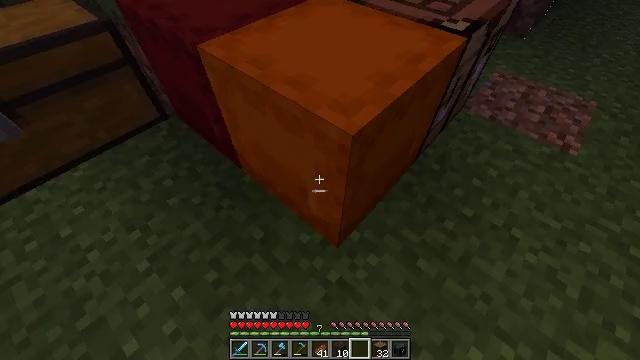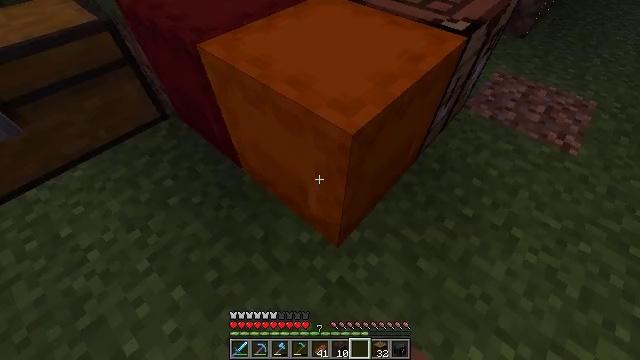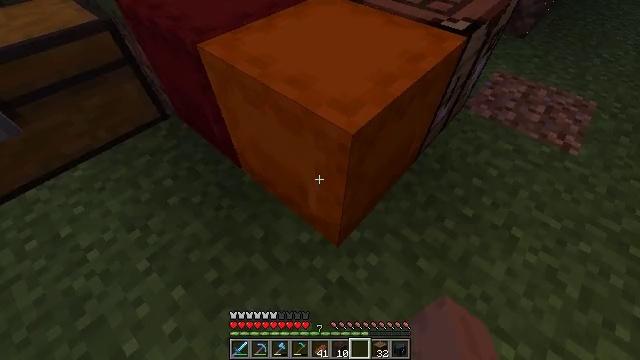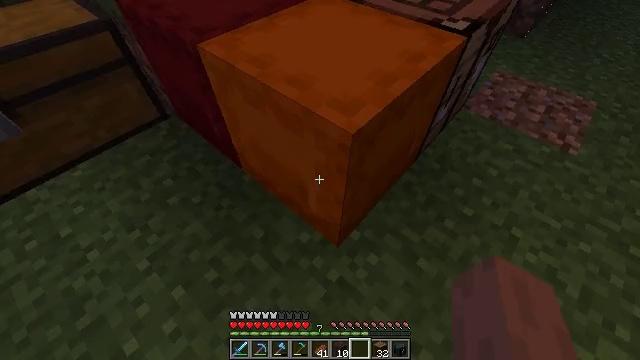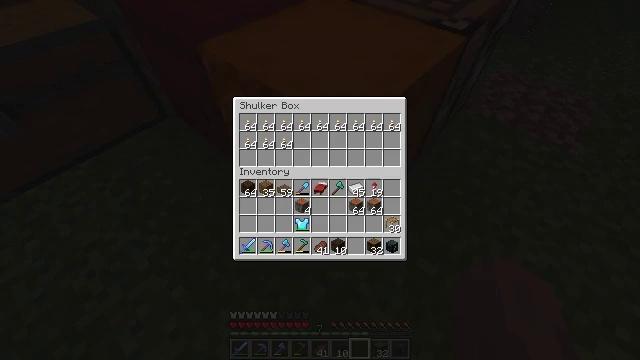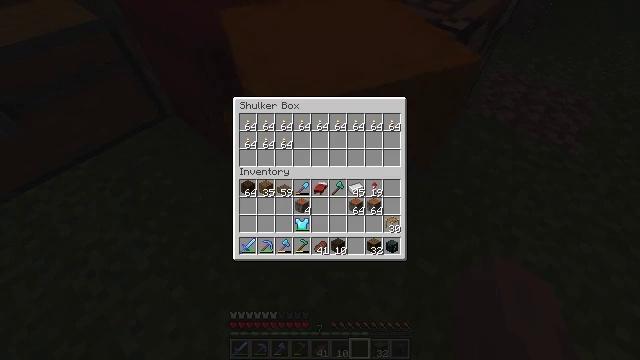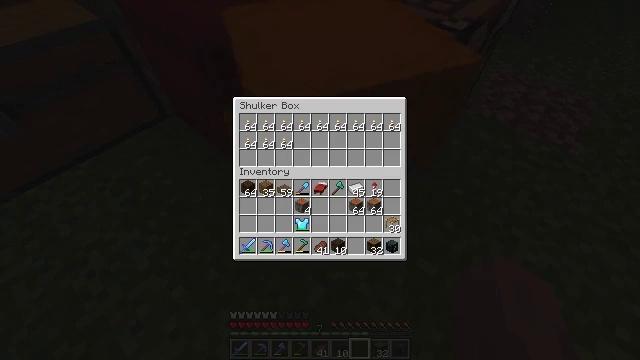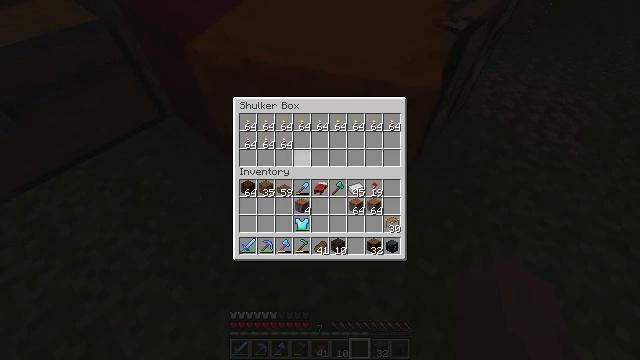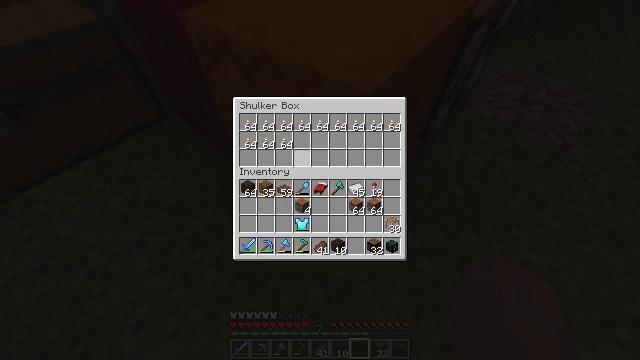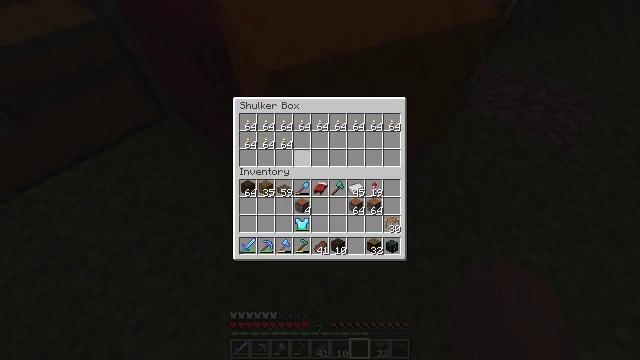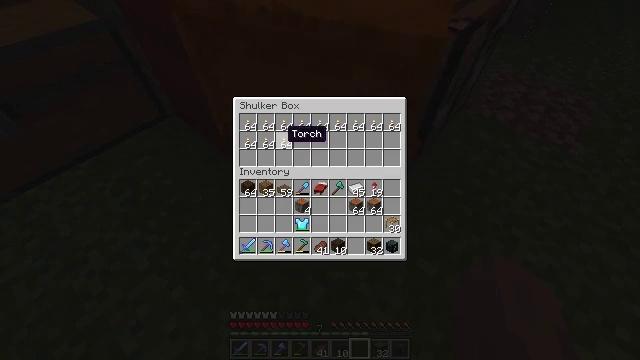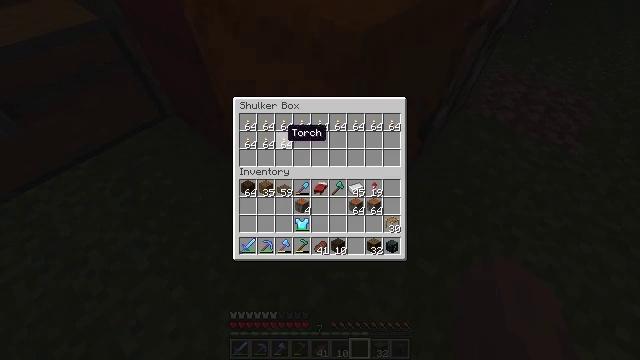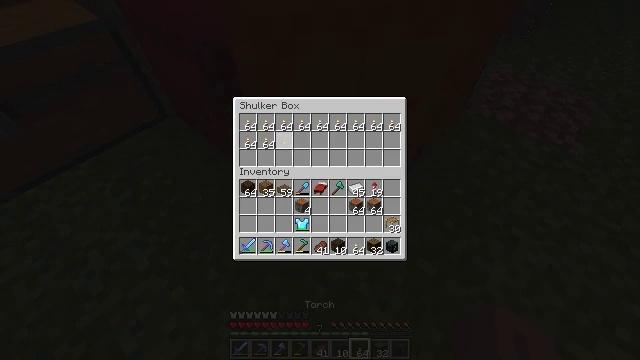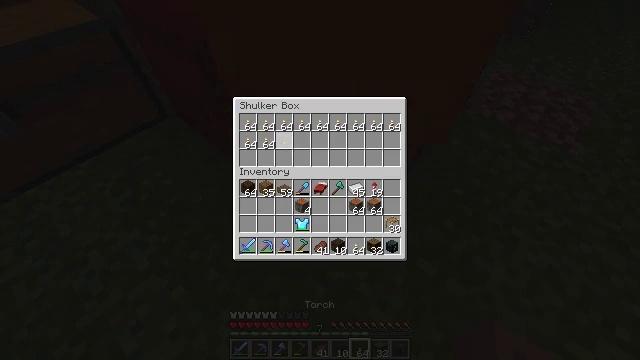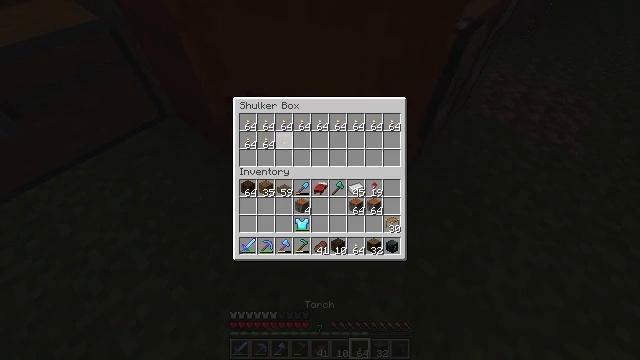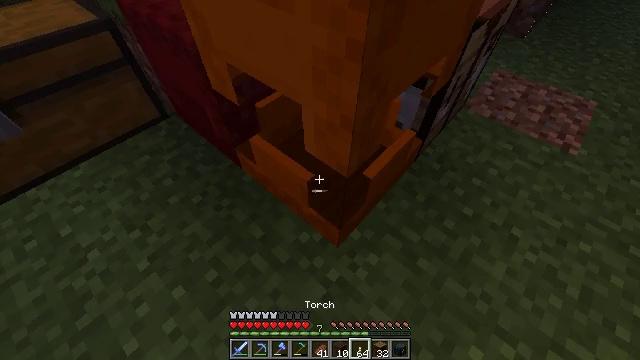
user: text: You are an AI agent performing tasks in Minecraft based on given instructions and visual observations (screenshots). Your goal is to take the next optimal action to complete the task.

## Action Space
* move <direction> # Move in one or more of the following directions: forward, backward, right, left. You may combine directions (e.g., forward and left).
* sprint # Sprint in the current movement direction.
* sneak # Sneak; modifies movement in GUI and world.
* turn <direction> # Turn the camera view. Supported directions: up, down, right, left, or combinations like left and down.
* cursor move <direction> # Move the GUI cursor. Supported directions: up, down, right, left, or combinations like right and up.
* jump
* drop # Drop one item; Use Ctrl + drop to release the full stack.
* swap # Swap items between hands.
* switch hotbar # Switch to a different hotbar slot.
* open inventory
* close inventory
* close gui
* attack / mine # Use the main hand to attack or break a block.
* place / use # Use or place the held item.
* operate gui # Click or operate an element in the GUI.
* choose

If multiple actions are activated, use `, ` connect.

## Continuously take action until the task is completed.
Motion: motion action
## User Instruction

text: With iron ingot, craft iron nugget.
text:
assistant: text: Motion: use / place
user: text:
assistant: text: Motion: no_op
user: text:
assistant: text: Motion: no_op
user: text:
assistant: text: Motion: cursor move left, open gui
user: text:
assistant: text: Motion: cursor move right
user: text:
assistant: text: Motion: cursor move up
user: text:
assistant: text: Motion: cursor move left
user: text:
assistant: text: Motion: no_op
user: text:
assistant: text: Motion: cursor move left
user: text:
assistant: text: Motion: sneak, cursor move left and up
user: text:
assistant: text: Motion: sneak
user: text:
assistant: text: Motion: sneak, operate gui
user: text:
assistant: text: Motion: sneak, operate gui
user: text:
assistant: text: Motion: sneak
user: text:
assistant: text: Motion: no_op
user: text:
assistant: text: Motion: close gui
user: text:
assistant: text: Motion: turn right
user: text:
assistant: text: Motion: move right, turn right and up
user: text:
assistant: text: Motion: move forward and move right, turn right and up
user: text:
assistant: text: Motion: move forward and move right, turn left and up
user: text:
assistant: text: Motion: move forward and move right, turn left and up
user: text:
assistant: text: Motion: move forward and move right, turn left and up
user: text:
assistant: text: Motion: move forward and move right, turn left
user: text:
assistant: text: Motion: move forward and move right, turn left
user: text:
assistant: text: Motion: move forward and move right, turn left
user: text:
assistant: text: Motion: turn left, use / place
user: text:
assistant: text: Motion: turn left and down, use / place
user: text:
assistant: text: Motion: turn left and down
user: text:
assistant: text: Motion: no_op
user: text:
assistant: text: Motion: turn right and down